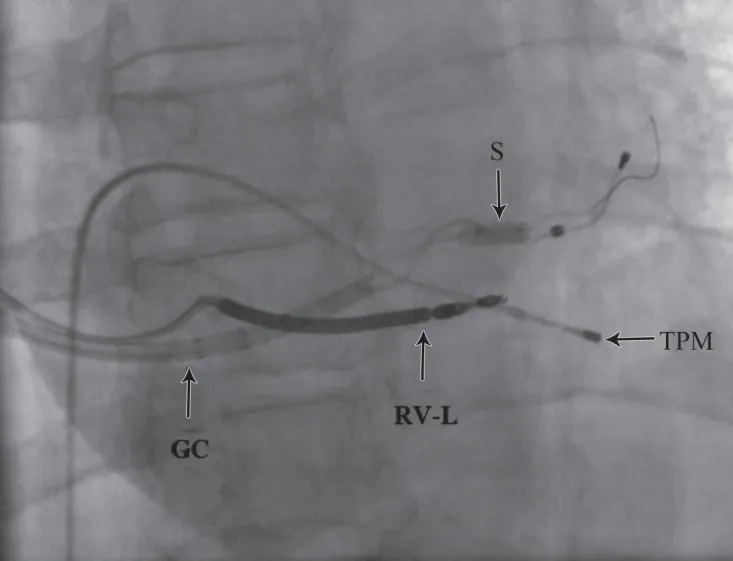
Stent deployment to stabilize the coronary sinus (CS) lead in the right anterior oblique projection. In this image, CS lead stabilization is shown with stent deployment.
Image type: radiology (x_ray)